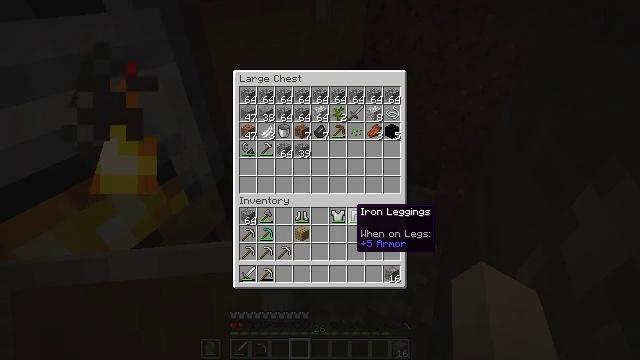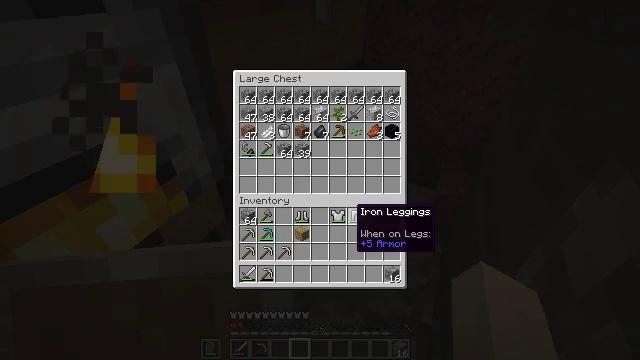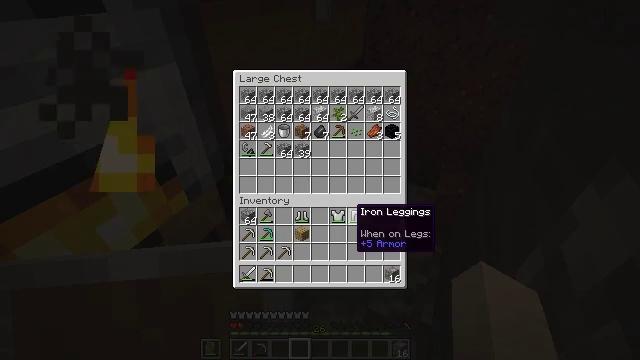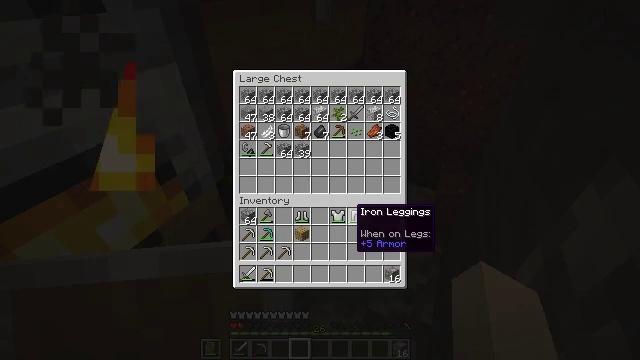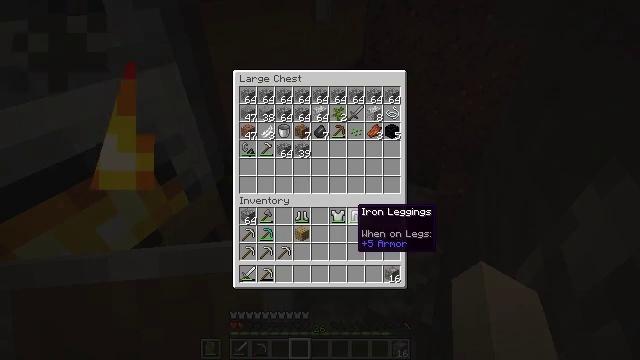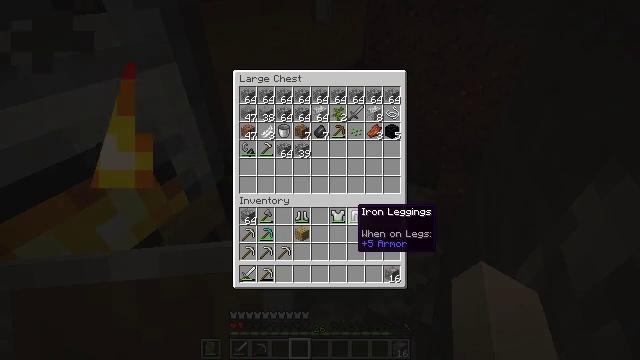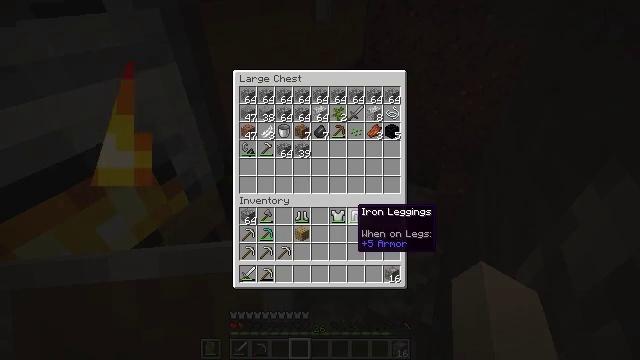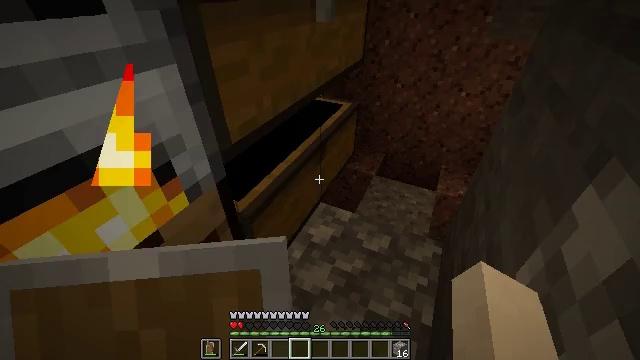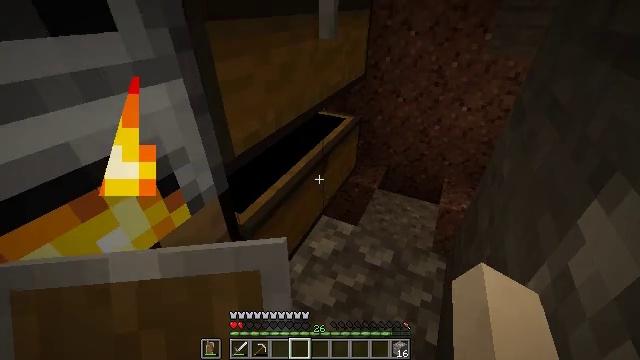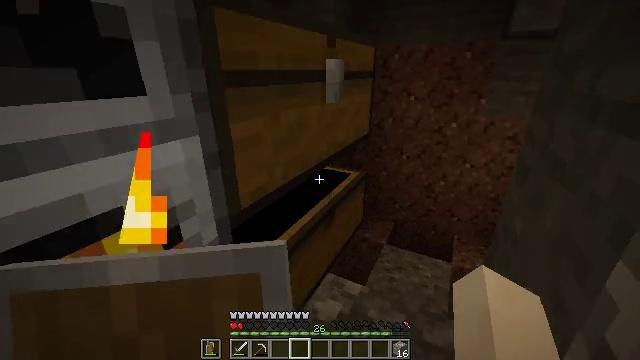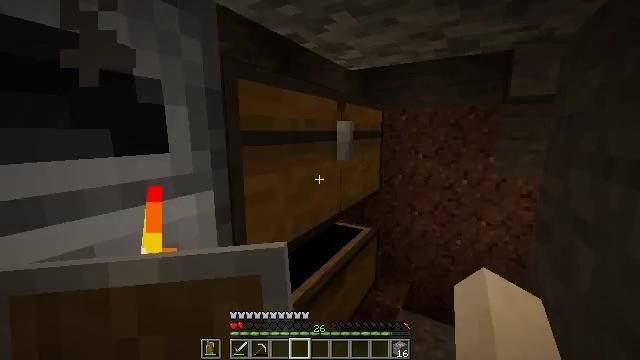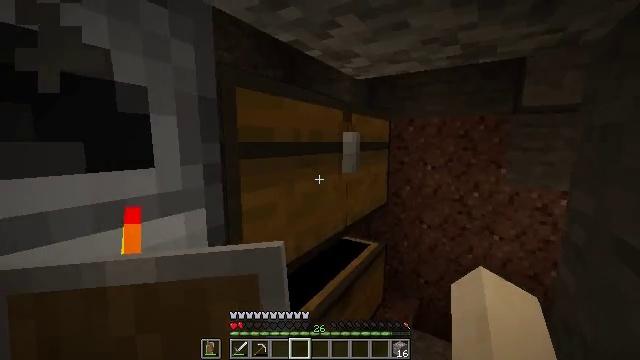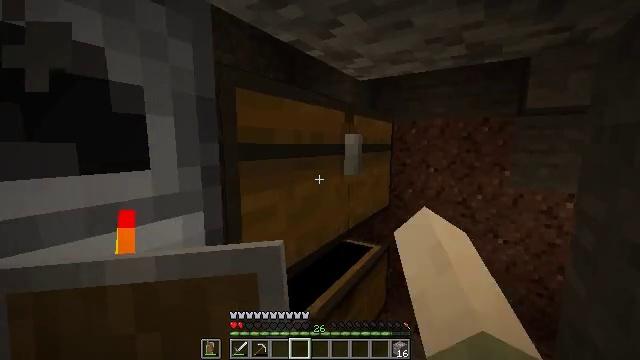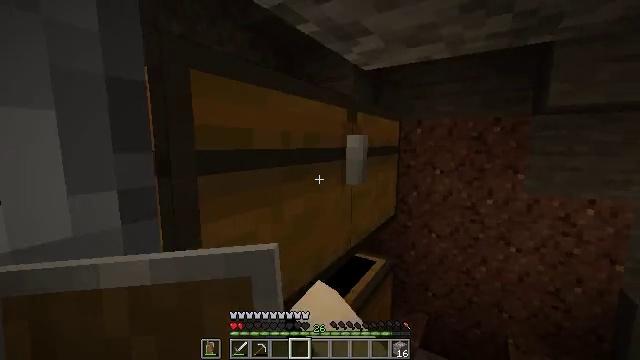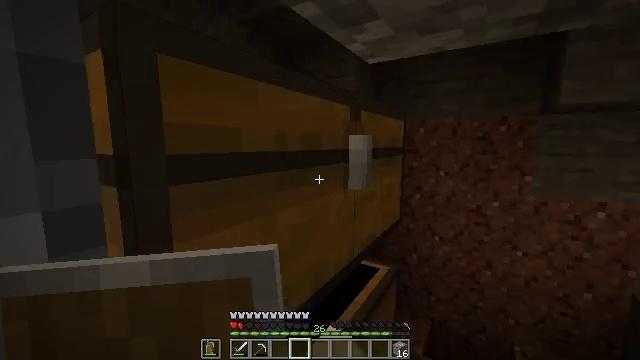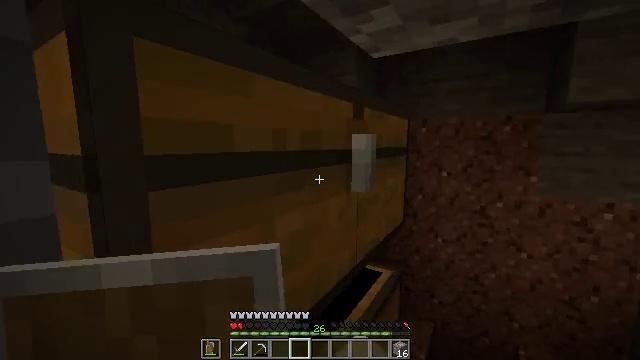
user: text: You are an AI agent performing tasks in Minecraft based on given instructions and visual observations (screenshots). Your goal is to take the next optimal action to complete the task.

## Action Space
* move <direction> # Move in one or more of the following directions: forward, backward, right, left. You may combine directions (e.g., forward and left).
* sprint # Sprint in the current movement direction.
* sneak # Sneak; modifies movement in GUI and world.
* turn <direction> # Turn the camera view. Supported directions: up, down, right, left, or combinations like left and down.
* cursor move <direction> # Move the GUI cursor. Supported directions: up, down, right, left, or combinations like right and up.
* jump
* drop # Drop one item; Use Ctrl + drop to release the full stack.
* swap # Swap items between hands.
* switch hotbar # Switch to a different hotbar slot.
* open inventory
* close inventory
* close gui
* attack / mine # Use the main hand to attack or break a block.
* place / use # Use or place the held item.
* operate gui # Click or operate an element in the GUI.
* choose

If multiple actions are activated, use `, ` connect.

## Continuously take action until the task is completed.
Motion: motion action
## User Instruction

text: Transform cobblestone into a cobblestone wall at the crafting table.
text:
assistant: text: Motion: no_op
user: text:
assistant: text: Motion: no_op
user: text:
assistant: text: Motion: no_op
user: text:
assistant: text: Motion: no_op
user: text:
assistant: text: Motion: no_op
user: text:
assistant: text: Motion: no_op
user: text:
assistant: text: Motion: close inventory
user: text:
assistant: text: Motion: turn up, close inventory
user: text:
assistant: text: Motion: turn left and up, close inventory
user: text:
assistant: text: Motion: turn left and up, close inventory
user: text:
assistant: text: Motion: move forward, turn left and up, use / place
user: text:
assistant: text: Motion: move forward, use / place
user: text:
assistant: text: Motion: move forward, use / place
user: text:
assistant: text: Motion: use / place
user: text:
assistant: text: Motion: no_op
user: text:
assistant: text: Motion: no_op
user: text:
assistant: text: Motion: no_op
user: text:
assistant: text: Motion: no_op
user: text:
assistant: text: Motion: no_op
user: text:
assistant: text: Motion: no_op
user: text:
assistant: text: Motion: no_op
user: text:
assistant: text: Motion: no_op
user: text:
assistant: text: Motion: turn up
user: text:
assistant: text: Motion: turn left and up
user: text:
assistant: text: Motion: turn left and up
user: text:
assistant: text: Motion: no_op
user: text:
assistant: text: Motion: no_op
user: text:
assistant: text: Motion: no_op
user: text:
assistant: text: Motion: no_op
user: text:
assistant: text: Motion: no_op